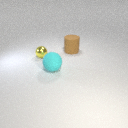
large cyan rubber sphere to the right of small yellow metal sphere